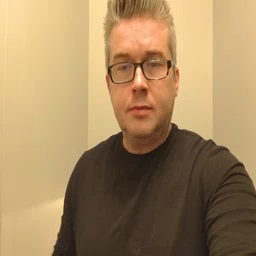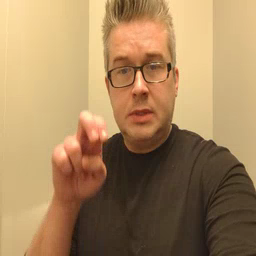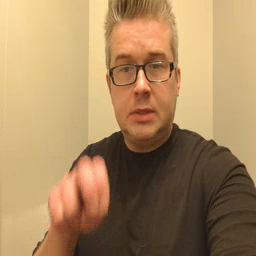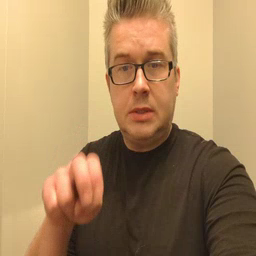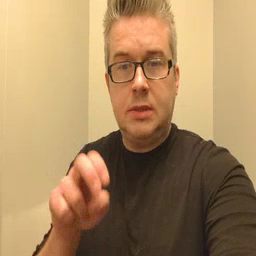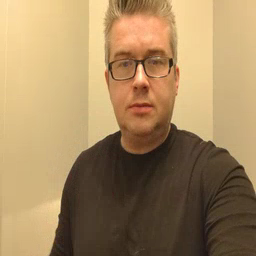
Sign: chair